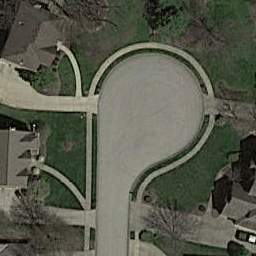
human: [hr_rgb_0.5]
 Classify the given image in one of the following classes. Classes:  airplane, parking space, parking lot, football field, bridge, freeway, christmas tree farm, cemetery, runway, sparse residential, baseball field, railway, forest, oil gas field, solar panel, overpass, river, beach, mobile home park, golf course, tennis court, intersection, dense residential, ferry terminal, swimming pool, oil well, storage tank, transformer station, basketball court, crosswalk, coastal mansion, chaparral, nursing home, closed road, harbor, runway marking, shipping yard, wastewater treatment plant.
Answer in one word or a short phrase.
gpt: closed road